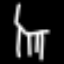
Label: chair